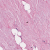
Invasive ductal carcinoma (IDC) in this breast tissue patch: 0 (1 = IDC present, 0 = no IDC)